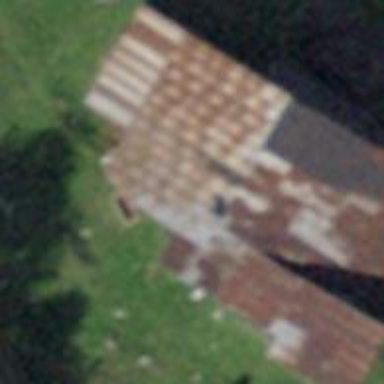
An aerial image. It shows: Barn.